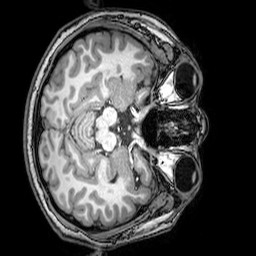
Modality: T1w
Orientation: axial
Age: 23
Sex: male
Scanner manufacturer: philips
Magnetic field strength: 3 T
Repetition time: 0.008113 s
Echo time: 0.003709 s